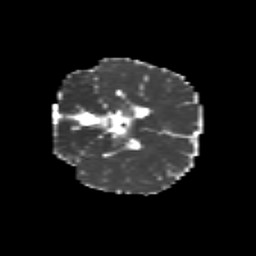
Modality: MD
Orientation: coronal
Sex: male
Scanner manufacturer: siemens
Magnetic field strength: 3 T
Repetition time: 5 s
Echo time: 0.071 s